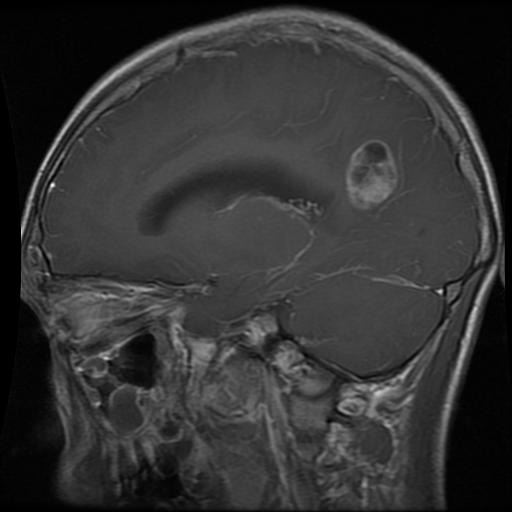
Label: glioma